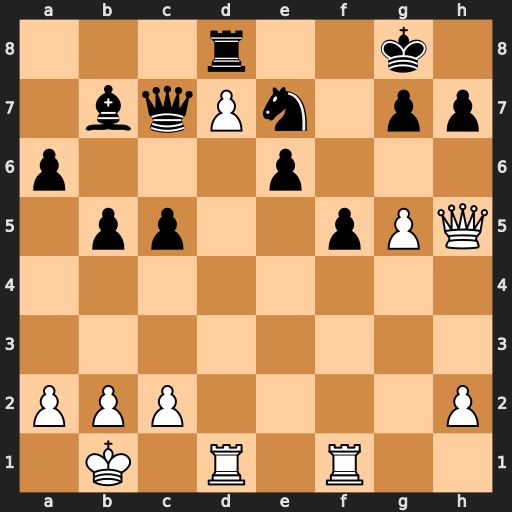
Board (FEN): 3r2k1/1bqPn1pp/p3p3/1pp2pPQ/8/8/PPP4P/1K1R1R2
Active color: w
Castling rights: -
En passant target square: -
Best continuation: Qe8+ Rxe8 dxe8=Q#